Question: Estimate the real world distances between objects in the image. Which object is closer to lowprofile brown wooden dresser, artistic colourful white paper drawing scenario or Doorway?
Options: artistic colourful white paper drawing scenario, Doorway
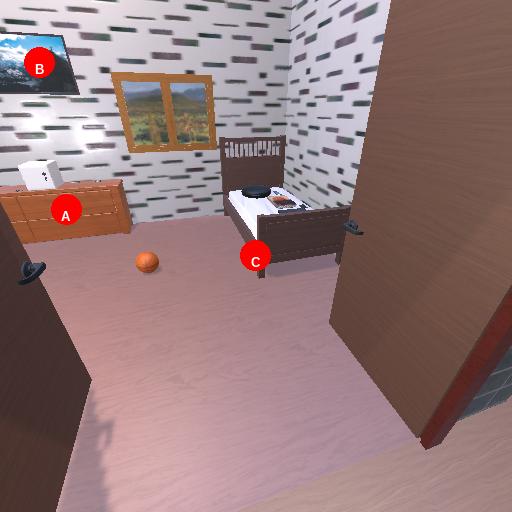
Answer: artistic colourful white paper drawing scenario